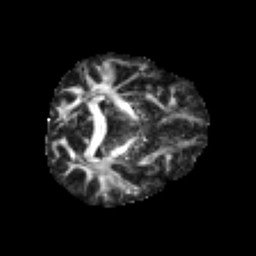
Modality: FA
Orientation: axial
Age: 44
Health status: ill
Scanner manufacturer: philips
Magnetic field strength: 3 T
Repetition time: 9 s
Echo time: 0.127 s